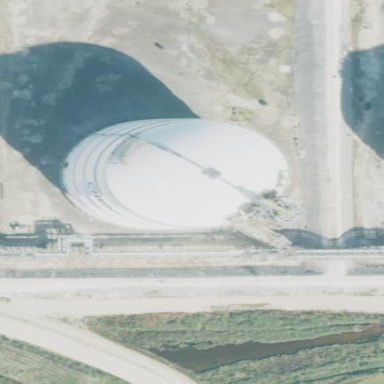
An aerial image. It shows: Storage tank which is man-made.